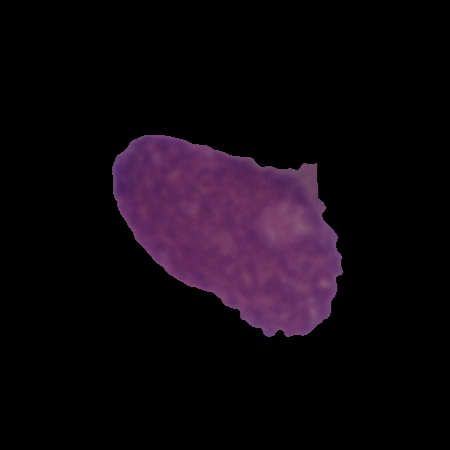
Label: cancer